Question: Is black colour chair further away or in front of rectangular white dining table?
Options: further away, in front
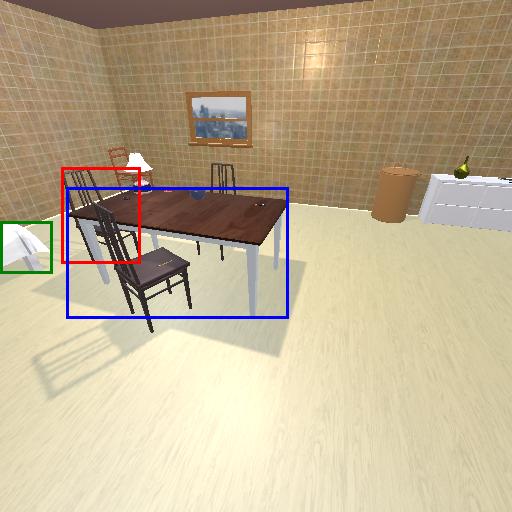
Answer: further away